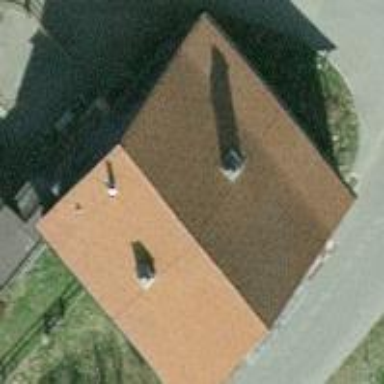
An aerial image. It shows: Detached building.